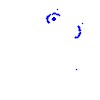
Particle: proton